Brain MRI, t2w sequence, axial 2D slice.
Patient: age 34, sex F, weight 95 kg, height 1.95 m
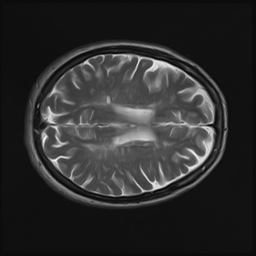